Interaction volume radius: 5 \u00c5
Interaction volume height: 20 \u00c5
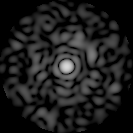
Disorder parameter: 0.8063